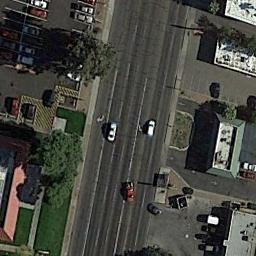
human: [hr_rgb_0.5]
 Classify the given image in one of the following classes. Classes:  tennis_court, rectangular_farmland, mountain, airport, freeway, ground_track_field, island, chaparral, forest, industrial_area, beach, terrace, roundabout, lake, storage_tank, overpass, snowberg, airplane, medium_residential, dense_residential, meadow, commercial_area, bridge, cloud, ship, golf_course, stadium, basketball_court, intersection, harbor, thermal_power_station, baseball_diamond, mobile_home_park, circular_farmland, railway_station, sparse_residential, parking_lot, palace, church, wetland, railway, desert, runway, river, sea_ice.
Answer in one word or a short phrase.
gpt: freeway